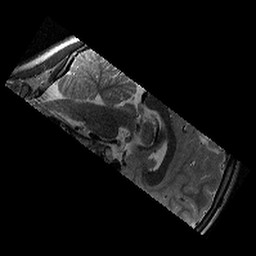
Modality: T2w
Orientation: sagittal
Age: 9
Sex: male
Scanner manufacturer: siemens
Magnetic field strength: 3 T
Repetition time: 9.23 s
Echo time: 0.067 s